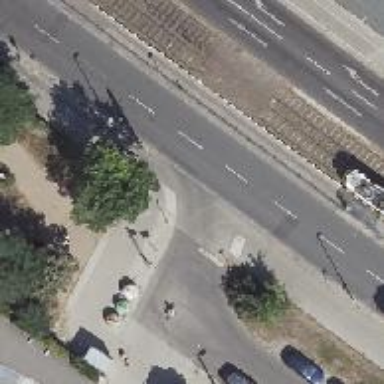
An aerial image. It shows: Secondary road with dual carriageway and asphalt surface. It has cycle track on the right.